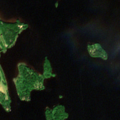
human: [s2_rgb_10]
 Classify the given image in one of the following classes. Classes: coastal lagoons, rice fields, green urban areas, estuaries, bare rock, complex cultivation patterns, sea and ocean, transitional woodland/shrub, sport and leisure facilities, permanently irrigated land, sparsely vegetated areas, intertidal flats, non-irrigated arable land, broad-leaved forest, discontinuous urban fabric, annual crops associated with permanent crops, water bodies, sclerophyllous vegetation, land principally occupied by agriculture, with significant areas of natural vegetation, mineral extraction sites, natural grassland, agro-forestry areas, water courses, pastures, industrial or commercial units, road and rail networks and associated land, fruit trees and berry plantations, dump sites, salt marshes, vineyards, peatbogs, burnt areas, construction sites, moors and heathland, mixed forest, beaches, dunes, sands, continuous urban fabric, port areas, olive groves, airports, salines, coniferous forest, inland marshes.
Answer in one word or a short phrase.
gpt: land principally occupied by agriculture, with significant areas of natural vegetation, water bodies